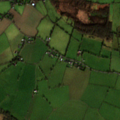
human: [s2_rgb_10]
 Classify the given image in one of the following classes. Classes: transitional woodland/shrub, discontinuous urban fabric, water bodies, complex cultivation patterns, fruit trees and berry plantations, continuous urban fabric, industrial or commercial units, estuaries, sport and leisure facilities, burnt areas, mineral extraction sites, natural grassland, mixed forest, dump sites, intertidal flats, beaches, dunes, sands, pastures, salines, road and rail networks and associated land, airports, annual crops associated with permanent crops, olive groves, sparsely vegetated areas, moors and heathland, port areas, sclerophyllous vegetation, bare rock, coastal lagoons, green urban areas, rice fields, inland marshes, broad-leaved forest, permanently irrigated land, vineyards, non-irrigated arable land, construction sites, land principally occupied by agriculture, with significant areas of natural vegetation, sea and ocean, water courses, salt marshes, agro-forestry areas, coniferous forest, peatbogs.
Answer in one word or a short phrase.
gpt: pastures, land principally occupied by agriculture, with significant areas of natural vegetation